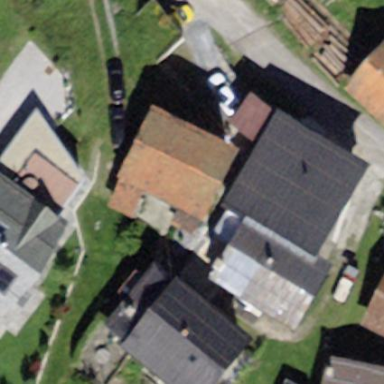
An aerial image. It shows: Shed building.